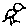
Label: bird